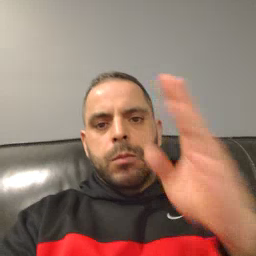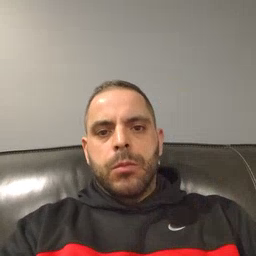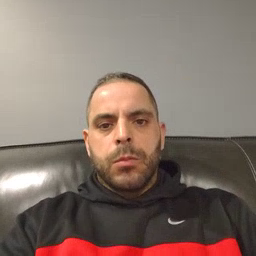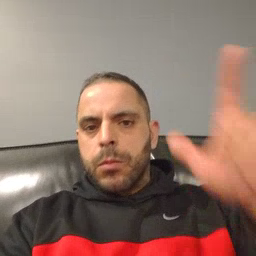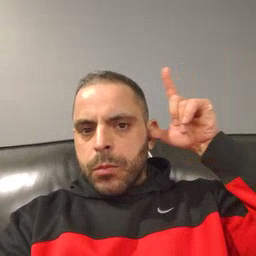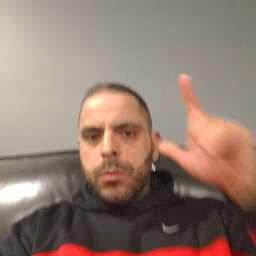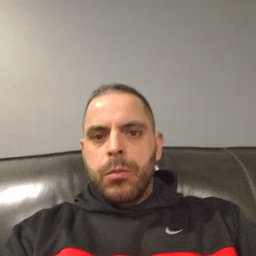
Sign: listen